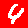
Digit: 4